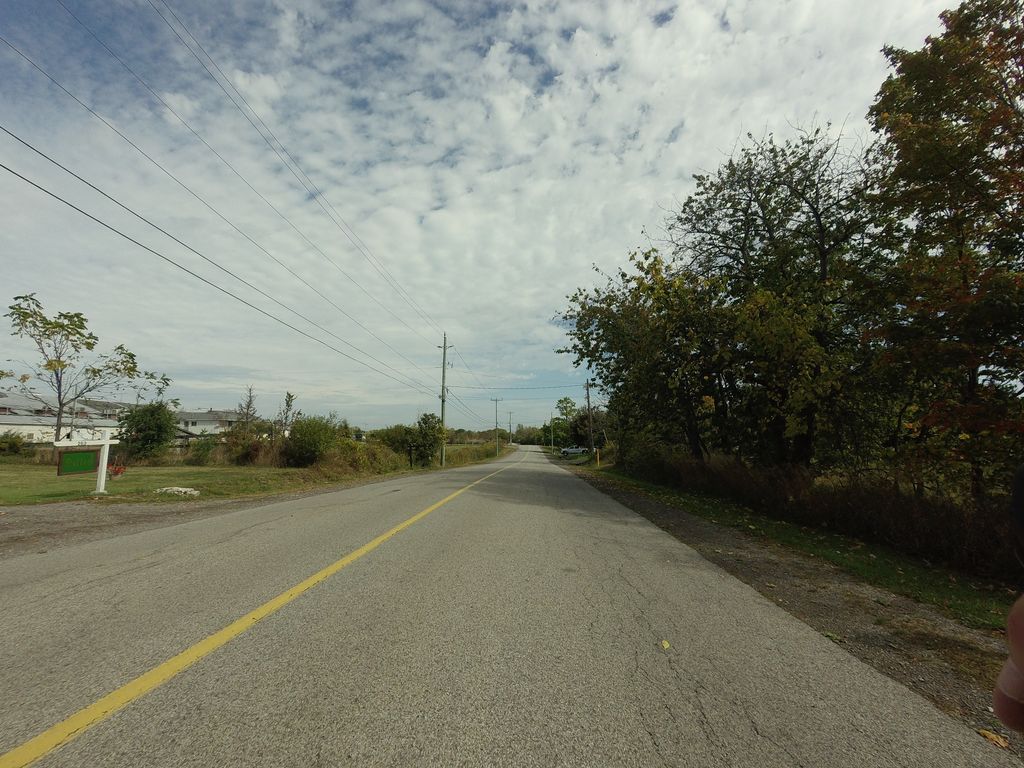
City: hamilton